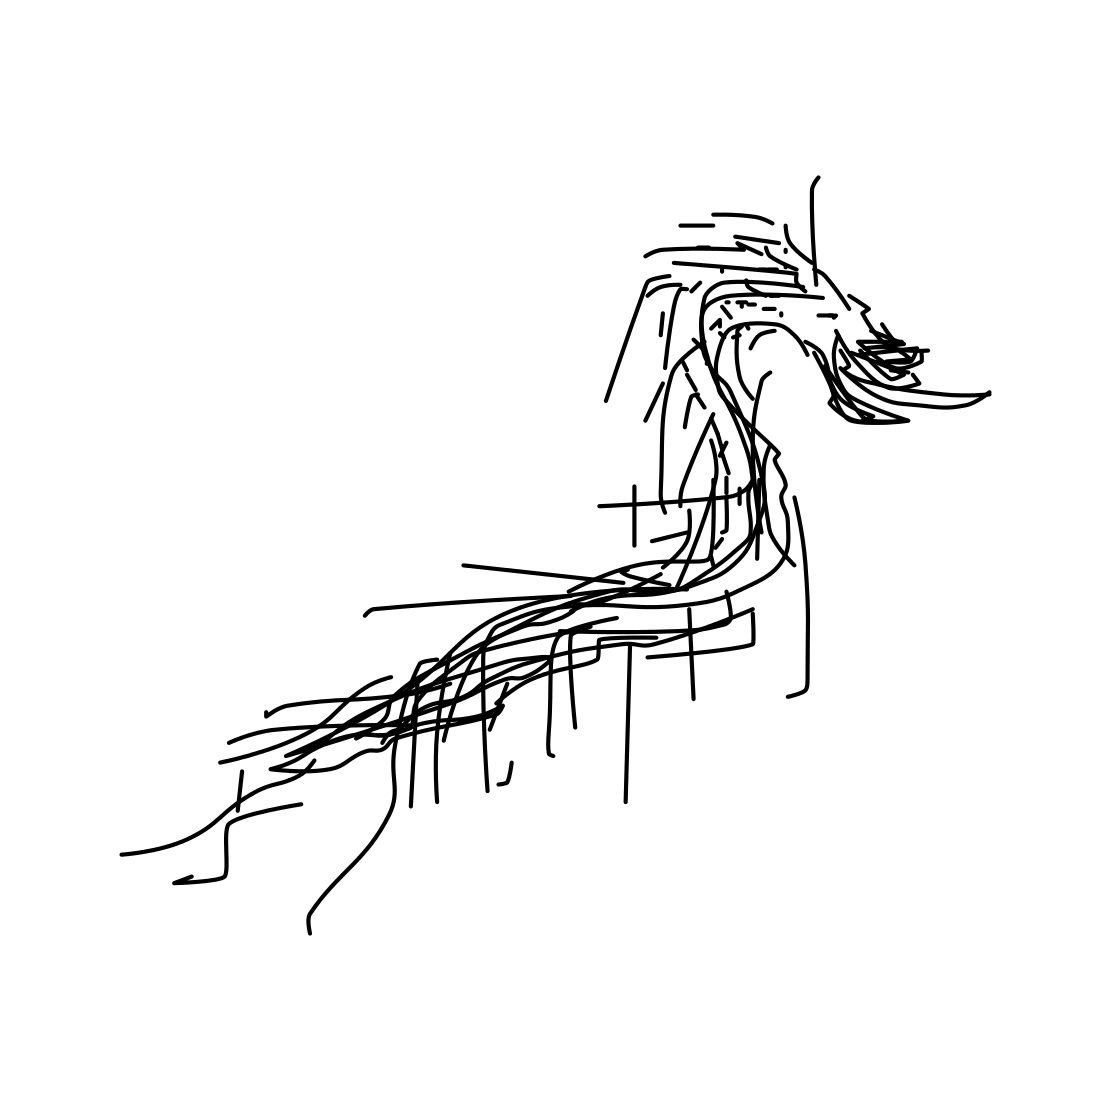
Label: dragon